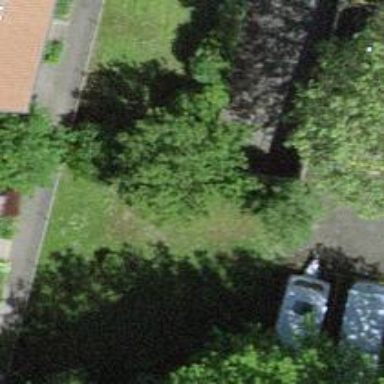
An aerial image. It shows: Parking entrance.